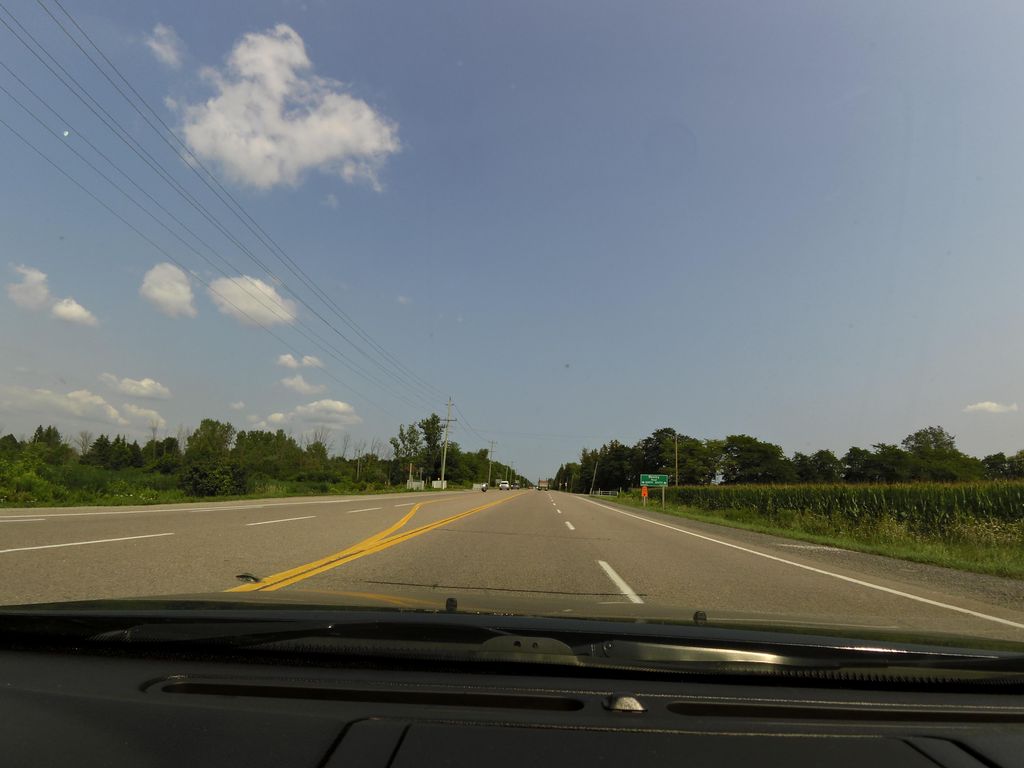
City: hamilton